Question: I've created a KML file with lines corresponding with roads (see the picture for 1 road/link). I changed the linewidth and color to distinguish types of the roads. I've got 2 questions about the layout:
1) I would like to add and rotate a value along the line. Is that possible using KML file or have i use another method (like 4.32 in the picture)?
2) Is it possible to show the end cap of a line as a 'square' ? (default in my KML is rounded)
Thanks you so much!
Example (question 1):
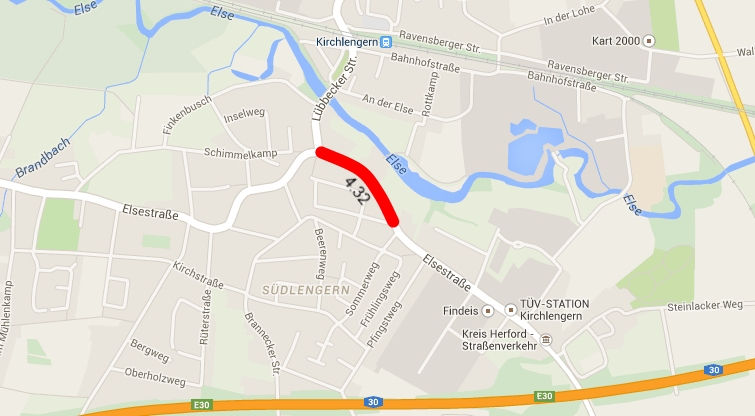
Answer: For #1 you can add an InfoBox with rotated text along the polyline.
For #2, there is no option to modify how the ends of polylines are rendered, you could try putting a square symbol over the end, but it would be a hack.
'''
var labelText = "4.32";
var labelDiv = document.createElement("div");
labelDiv.innerHTML = labelText;
labelDiv.setAttribute("id","label");
labelDiv.setAttribute("style","-ms-transform: rotate(45deg); -webkit-transform: rotate(45deg); transform: rotate(45deg);");
var myOptions = {
content: labelDiv,
boxStyle: {
border: "none",
textAlign: "center",
fontSize: "12pt",
width: "50px"
},
disableAutoPan: true,
pixelOffset: new google.maps.Size(-25, 0),
position: new google.maps.LatLng(52.193176,8.642923),
closeBoxURL: "",
isHidden: false,
pane: "mapPane",
enableEventPropagation: true
};
var ibLabel = new InfoBox(myOptions);
ibLabel.open(map);
'''
<URL>
'''
var directionsDisplay;
var directionsService = new google.maps.DirectionsService();
var map;
function initialize() {
directionsDisplay = new google.maps.DirectionsRenderer({
polylineOptions: {
strokeWeight: 10,
strokeColor: "#FF0000"
},
suppressMarkers: true
});
var chicago = new google.maps.LatLng(41.850033, -87.<PHONE>);
var mapOptions = {
zoom: 7,
center: chicago
};
map = new google.maps.Map(document.getElementById('map_canvas'), mapOptions);
directionsDisplay.setMap(map);
calcRoute(new google.maps.LatLng(52.19386, 8.640927), new google.maps.LatLng(52.19171, 8.64429));
var labelText = "4.32";
var labelDiv = document.createElement("div");
labelDiv.innerHTML = labelText;
labelDiv.setAttribute("id", "label");
labelDiv.setAttribute("style", "-ms-transform: rotate(45deg); -webkit-transform: rotate(45deg); transform: rotate(45deg);");
var myOptions = {
content: labelDiv,
boxStyle: {
border: "none",
textAlign: "center",
fontSize: "12pt",
width: "50px"
},
disableAutoPan: true,
pixelOffset: new google.maps.Size(-25, 0),
position: new google.maps.LatLng(52.193176, 8.642923),
closeBoxURL: "",
isHidden: false,
pane: "mapPane",
enableEventPropagation: true
};
var ibLabel = new InfoBox(myOptions);
ibLabel.open(map);
}
function calcRoute(start, end) {
var request = {
origin: start,
destination: end,
travelMode: google.maps.TravelMode.DRIVING
};
directionsService.route(request, function(response, status) {
if (status == google.maps.DirectionsStatus.OK) {
directionsDisplay.setDirections(response);
}
});
}
google.maps.event.addDomListener(window, 'load', initialize);
'''
'''
html,
body,
#map_canvas {
height: 500px;
width: 500px;
margin: 0px;
padding: 0px
}
'''
'''
<script src="https://maps.googleapis.com/maps/api/js?key=AIzaSyCkUOdZ5y7hMm0yrcCQoCvLwzdM6M8s5qk"></script>
<script src="https://cdn.jsdelivr.net/gh/googlemaps/v3-utility-library@master/archive/infobox/src/infobox.js"></script>
<div id="map_canvas" style="border: 2px solid #3872ac;"></div>
'''